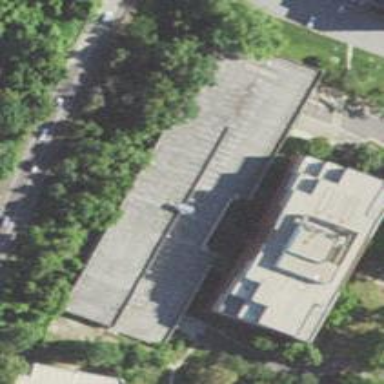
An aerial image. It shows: Office building.